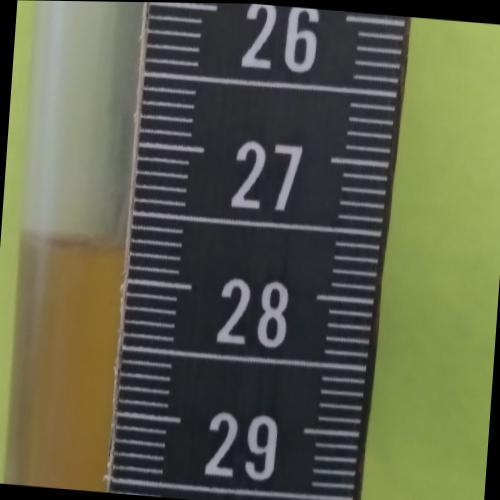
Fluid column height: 27.7 cm